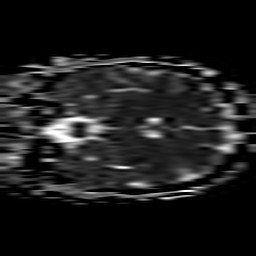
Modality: ADC
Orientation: coronal
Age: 53
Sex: female
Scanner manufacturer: philips
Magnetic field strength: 3 T
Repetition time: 3.078 s
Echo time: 0.076 s